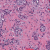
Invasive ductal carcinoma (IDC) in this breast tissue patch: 1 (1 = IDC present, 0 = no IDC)